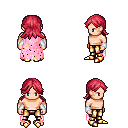
a pixel art fantasy rpg character, male body template, human, light skin, pink tattered cape, gold greaves, ruby red loose hair, white cloth bracers, gold boots, four views (front, back, left, right), 2x2 character sprite sheet, small pixel art, hard edges, no anti-aliasing